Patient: sex M, age 42
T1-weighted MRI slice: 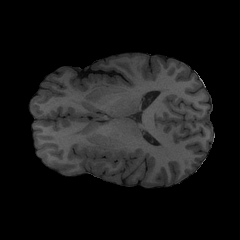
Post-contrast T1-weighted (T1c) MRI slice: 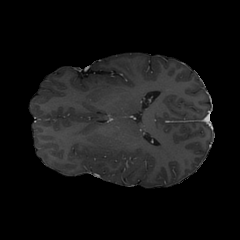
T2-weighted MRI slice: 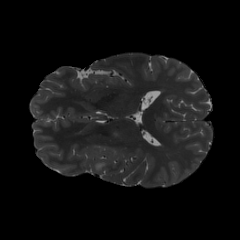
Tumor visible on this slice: yes
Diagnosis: Astrocytoma, IDH-mutant
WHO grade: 3